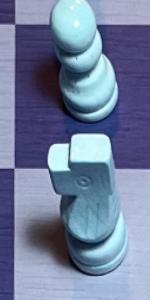
Label: Knight_White